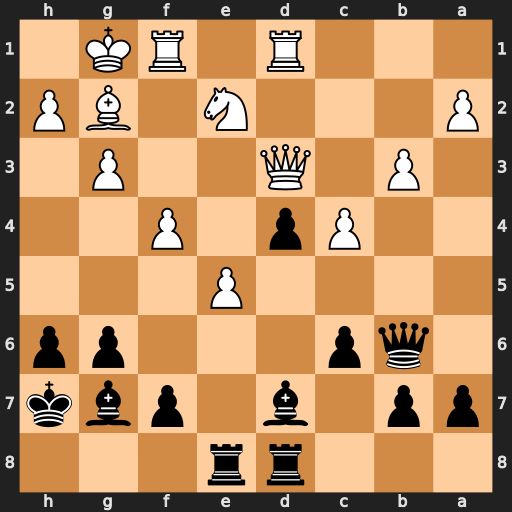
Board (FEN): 3rr3/pp1b1pbk/1qp3pp/4P3/2Pp1P2/1P1Q2P1/P3N1BP/3R1RK1
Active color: b
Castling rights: -
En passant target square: -
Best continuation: Bf5 Be4 Bxe4 Qxe4 d3+